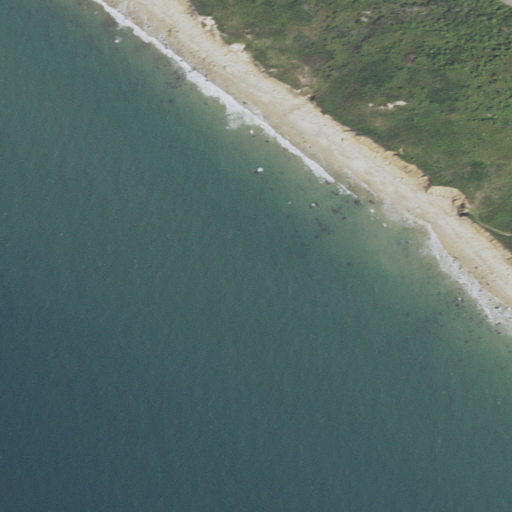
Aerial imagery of cliff(s) in Massachusetts named Zacks Cliffs containing open water, barren land, shrub, deciduous forest, grassland, woody wetlands, open development, and low intensity development